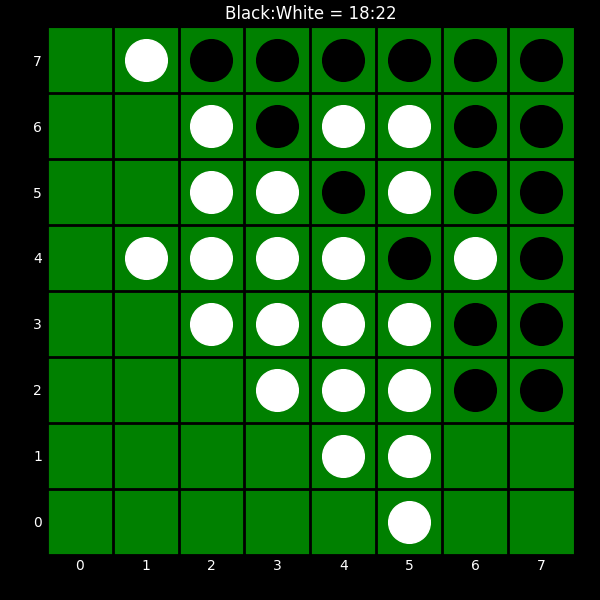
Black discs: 18
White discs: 22